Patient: sex M, age 57
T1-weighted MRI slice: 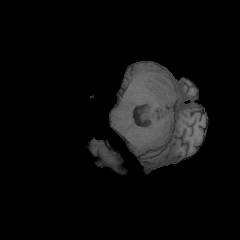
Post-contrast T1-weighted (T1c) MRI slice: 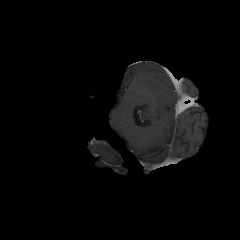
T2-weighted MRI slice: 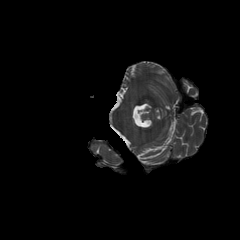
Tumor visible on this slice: no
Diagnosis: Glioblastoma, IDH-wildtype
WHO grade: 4